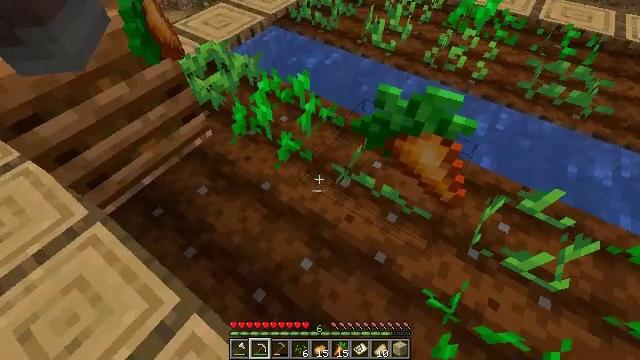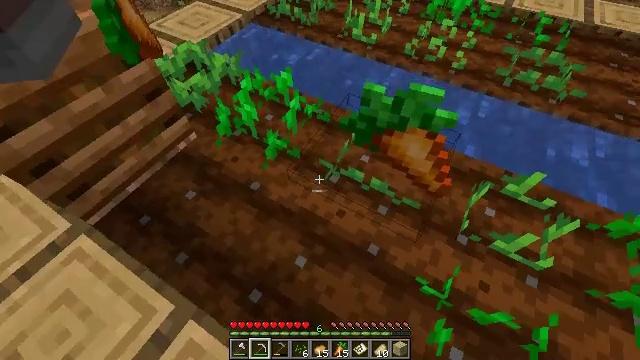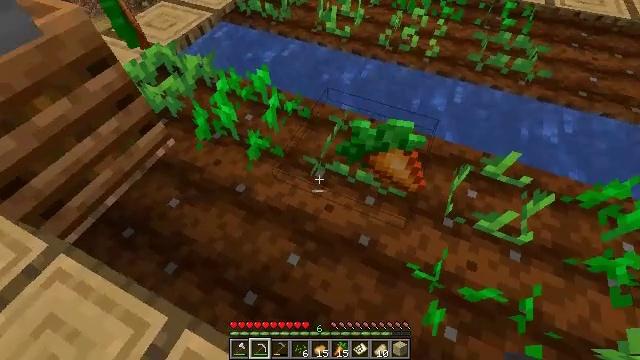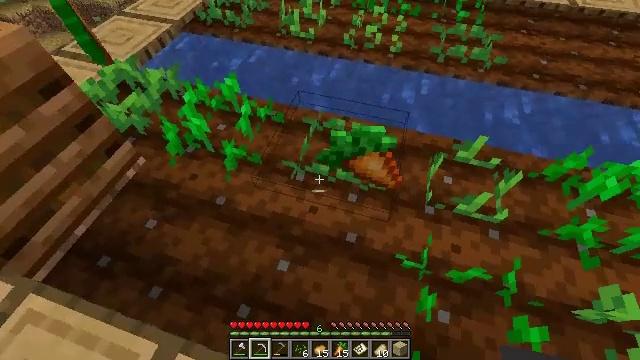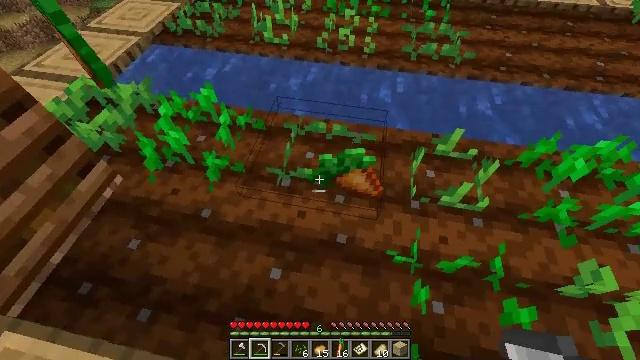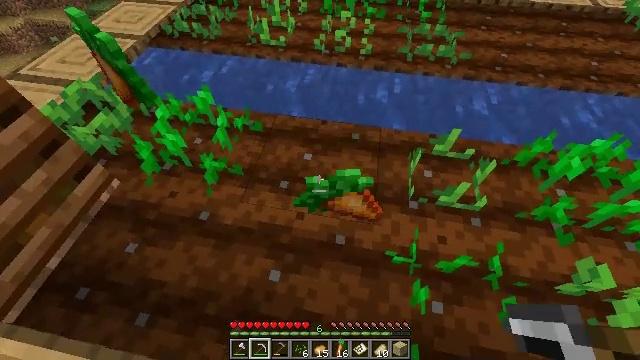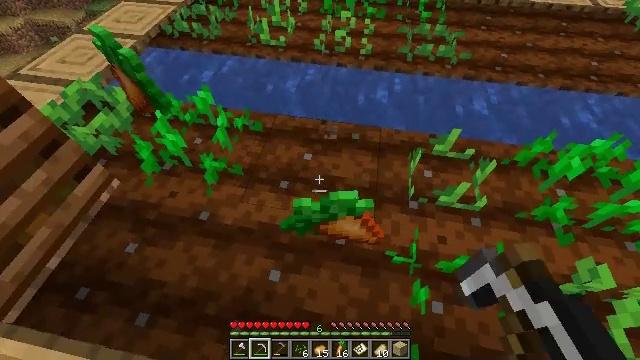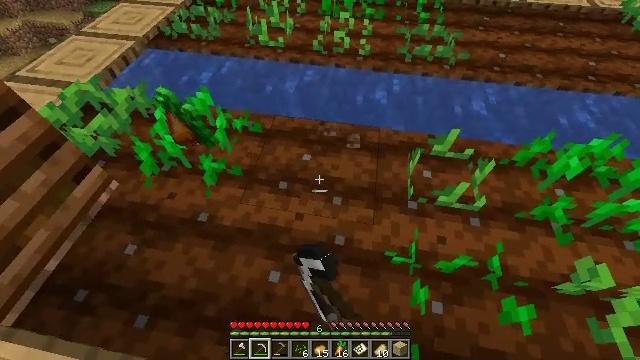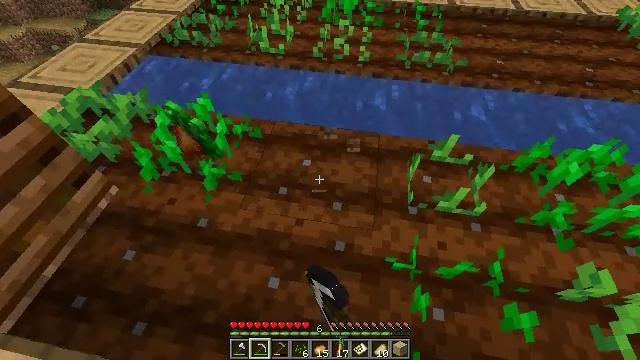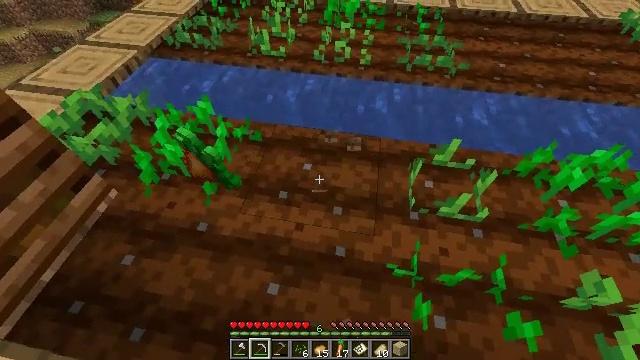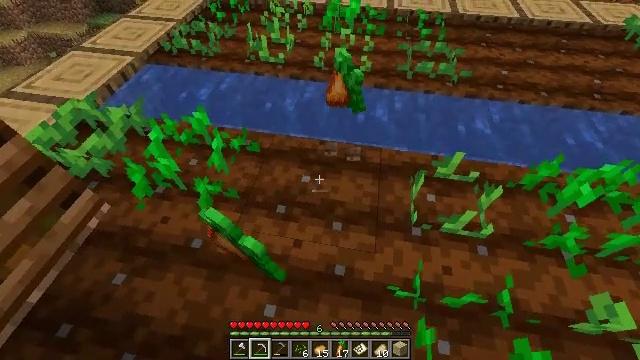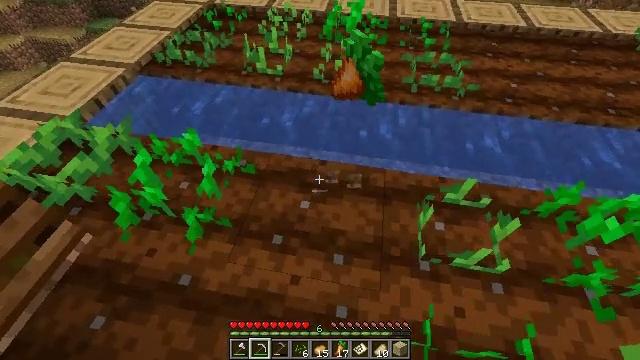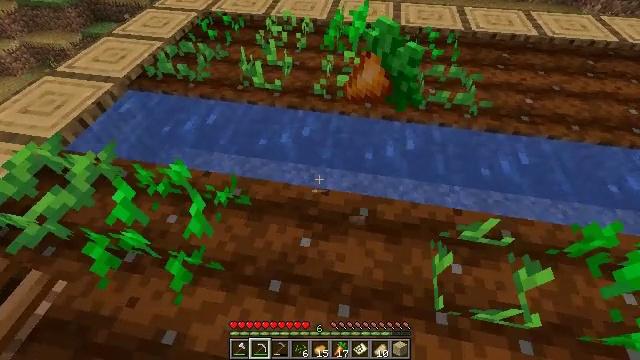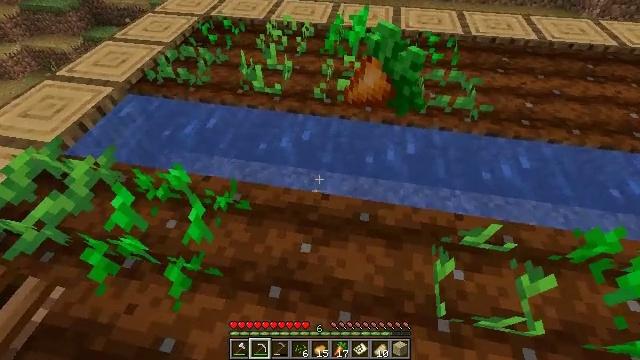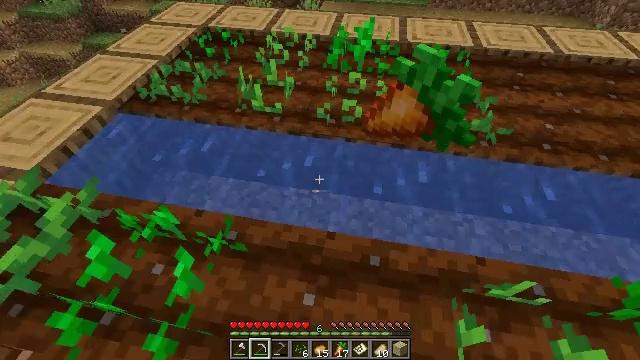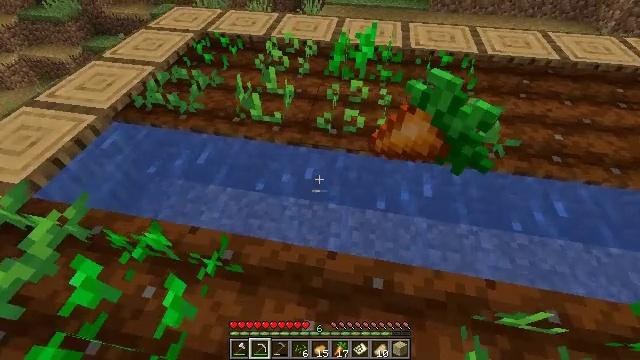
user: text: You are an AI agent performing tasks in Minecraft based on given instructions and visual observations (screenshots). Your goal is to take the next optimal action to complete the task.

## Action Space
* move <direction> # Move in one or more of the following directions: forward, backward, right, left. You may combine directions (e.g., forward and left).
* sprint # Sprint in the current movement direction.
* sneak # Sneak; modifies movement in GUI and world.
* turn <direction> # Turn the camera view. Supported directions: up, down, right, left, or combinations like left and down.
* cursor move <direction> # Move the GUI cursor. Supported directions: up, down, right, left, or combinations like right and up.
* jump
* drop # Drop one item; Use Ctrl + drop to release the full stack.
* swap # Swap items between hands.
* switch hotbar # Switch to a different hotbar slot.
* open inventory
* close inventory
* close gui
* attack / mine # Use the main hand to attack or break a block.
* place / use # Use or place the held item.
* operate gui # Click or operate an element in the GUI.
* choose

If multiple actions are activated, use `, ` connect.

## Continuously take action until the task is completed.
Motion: motion action
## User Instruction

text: Mine the fully grown carrots.
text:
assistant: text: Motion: turn right
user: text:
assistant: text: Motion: turn right
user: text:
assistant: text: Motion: turn right
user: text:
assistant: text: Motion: turn right
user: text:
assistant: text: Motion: attack / mine
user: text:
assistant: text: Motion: attack / mine
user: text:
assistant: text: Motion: attack / mine
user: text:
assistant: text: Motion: turn up
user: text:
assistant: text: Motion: move forward
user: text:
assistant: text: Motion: move forward
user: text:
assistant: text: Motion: move forward
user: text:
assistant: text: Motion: move forward
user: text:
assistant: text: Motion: move forward
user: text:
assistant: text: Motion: move forward
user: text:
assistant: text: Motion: no_op
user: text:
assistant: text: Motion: turn up
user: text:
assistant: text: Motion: no_op
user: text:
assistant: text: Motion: no_op
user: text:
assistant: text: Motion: no_op
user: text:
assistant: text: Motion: turn right and up
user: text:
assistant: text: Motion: turn right and up
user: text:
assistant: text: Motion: turn right and up
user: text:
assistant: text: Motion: turn right and up
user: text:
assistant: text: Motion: turn right and up
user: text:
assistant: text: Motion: turn right and up
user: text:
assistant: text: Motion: turn right and up
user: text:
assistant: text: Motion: no_op
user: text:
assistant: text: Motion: no_op
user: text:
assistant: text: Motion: no_op
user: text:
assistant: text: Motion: turn right and down